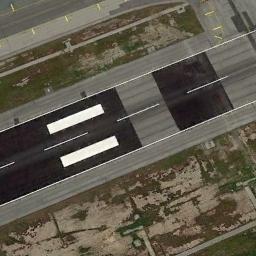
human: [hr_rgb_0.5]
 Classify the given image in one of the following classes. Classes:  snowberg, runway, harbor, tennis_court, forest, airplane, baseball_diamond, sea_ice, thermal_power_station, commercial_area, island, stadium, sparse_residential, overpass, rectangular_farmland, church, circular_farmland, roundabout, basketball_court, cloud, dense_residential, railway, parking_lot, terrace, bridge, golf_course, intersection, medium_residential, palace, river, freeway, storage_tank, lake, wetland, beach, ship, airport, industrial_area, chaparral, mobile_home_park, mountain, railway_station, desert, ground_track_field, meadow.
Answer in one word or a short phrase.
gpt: runway